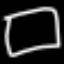
Label: square